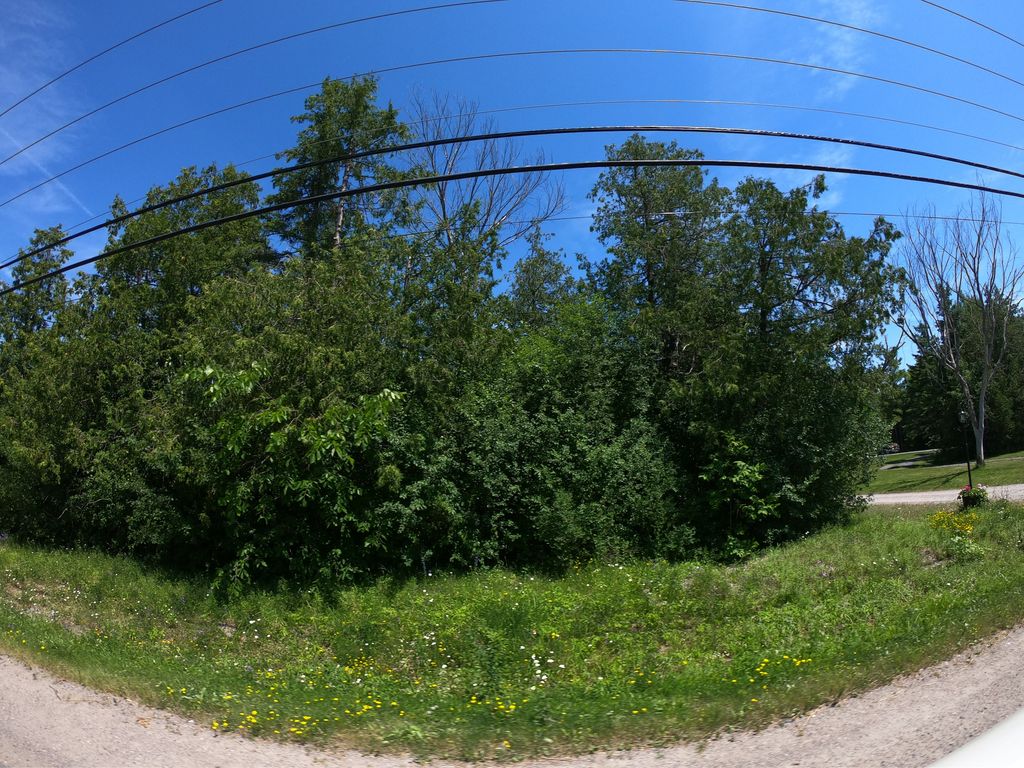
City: ottawa-gatineau